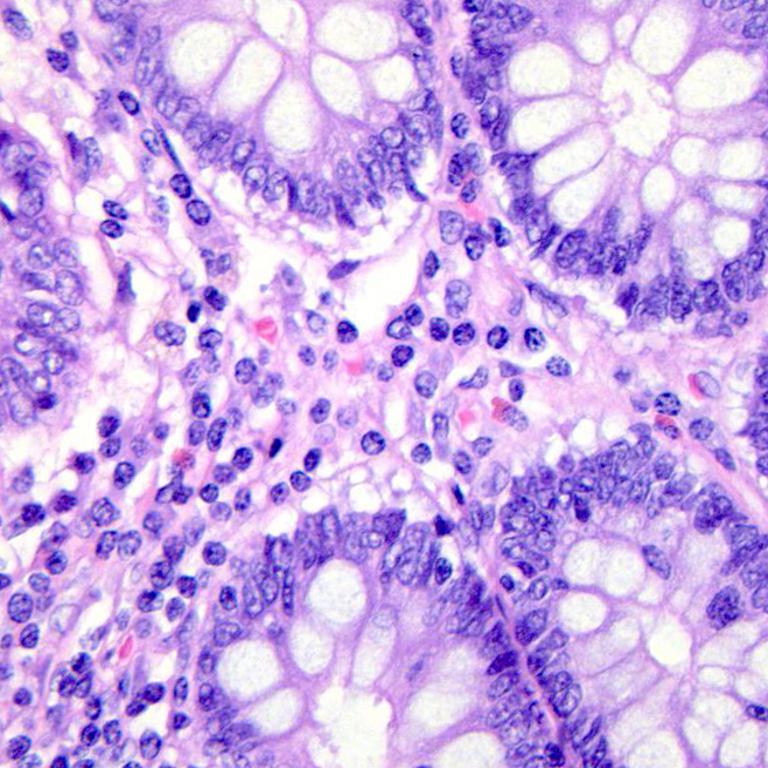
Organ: colon
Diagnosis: benign